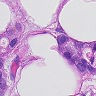
Metastatic tissue present: yes